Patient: sex F, age 44
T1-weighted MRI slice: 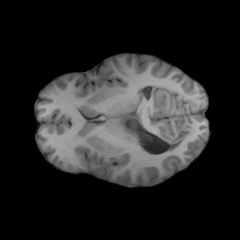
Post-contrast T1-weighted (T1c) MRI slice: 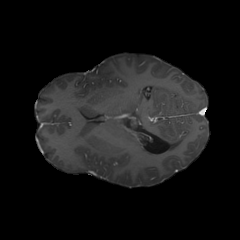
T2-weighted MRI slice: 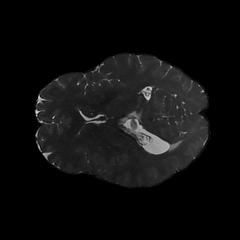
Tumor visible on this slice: yes
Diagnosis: Glioblastoma, IDH-wildtype
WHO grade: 4